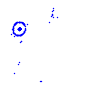
Particle: kaon